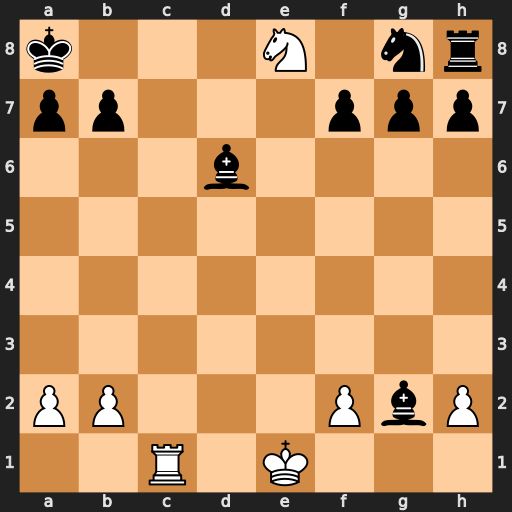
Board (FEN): k3N1nr/pp3ppp/3b4/8/8/8/PP3PbP/2R1K3
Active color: w
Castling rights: -
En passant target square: -
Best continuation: Rc8+ Bb8 Nc7#